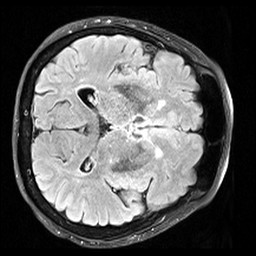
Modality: FLAIR
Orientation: axial
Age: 78
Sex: female
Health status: healthy
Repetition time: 12 s
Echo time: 0.095 s